Chest X-ray. View position: AP
Patient age: 46
Patient sex: F
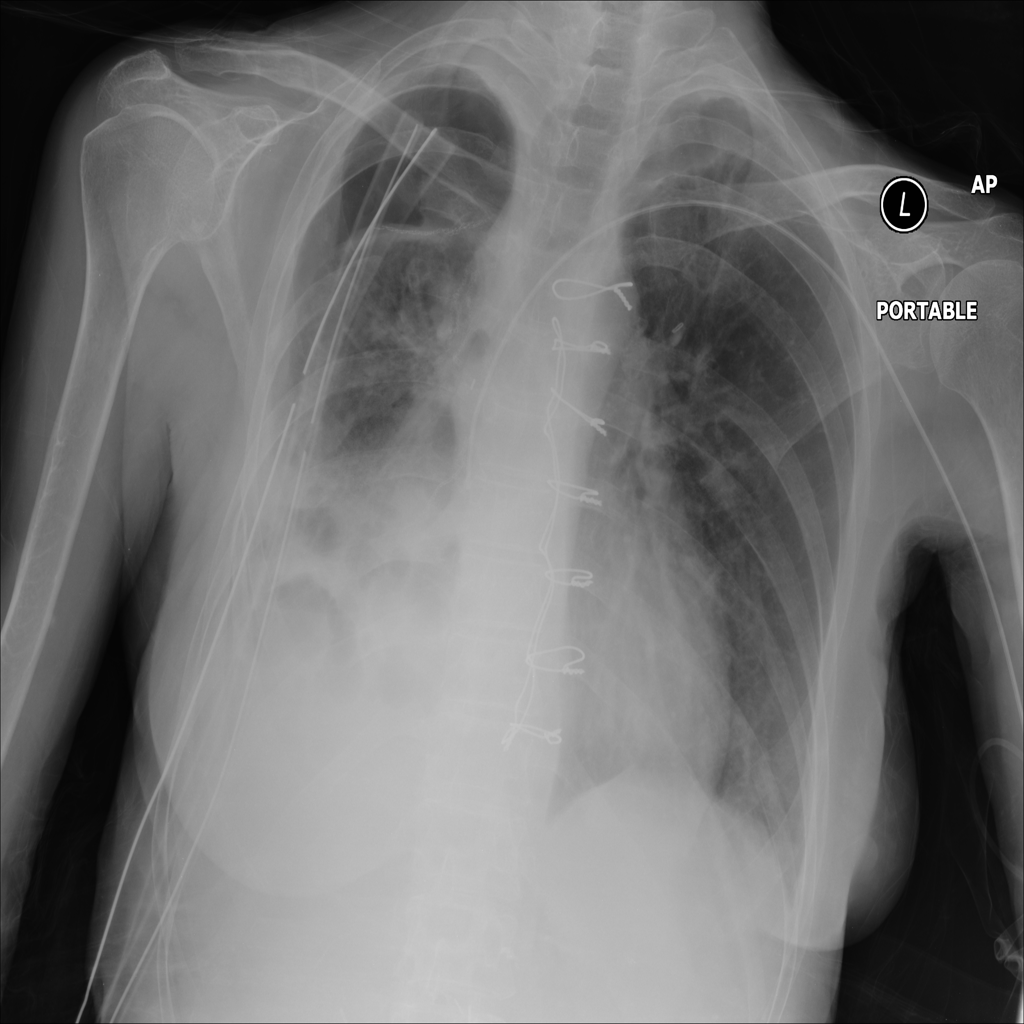
Finding: Pneumothorax